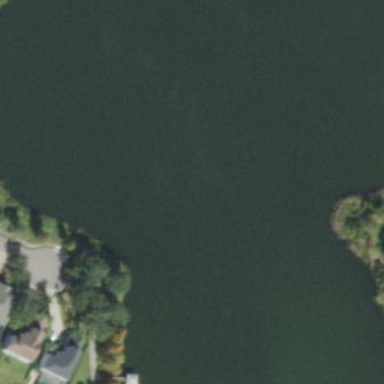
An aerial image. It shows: Beautiful lake surrounded by nature.